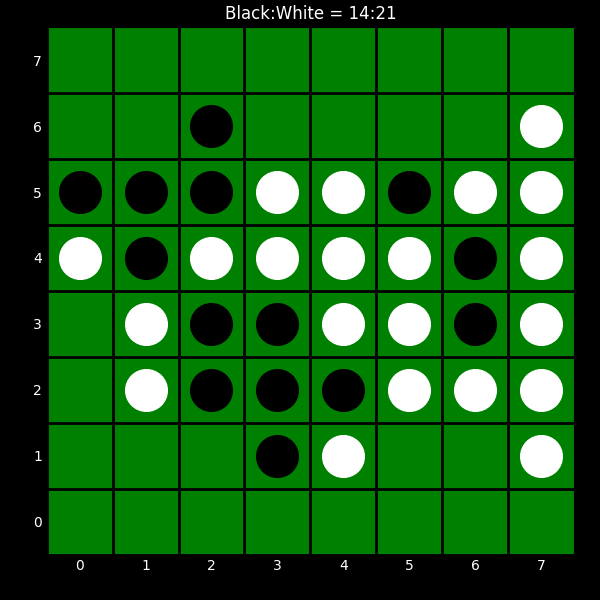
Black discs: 14
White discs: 21